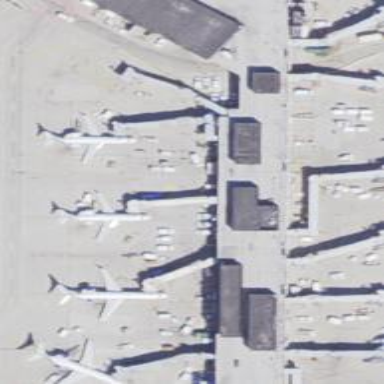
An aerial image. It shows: Airport gate.